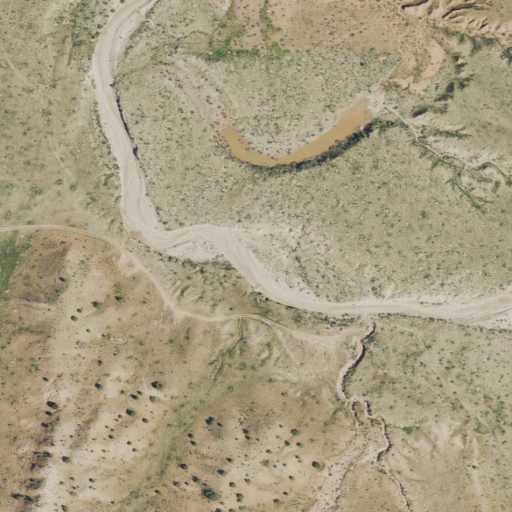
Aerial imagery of valley in Utah named Spring Canyon containing only shrub